Question: So i'm using a standard asp.net textbox in password mode on a jQuery UI dialog box and in all browsers except for IE the password mask looks normal. IE in all the versions i have tried all look like boxes.
'''
<asp:TextBox ID="txtPassword" runat="server" TextMode="Password"></asp:TextBox>
'''

Edit: The password masking works correctly on the .
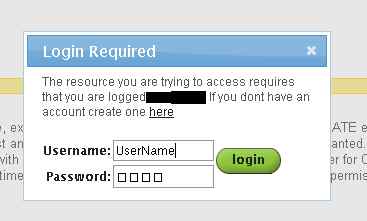
Answer: What font is being used by jQueryUI for these textboxes? Normally an appearance like this means that the font doesn't contain the character it's trying to use.